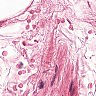
Metastatic tissue present: no